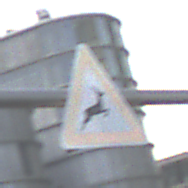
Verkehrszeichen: WildwechselLinks
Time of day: SunriseSunset
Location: Outdoor (Urban)
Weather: PartlyCloudy
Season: NotSpecified
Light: Natural